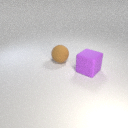
large purple rubber cube in front of large brown rubber sphere